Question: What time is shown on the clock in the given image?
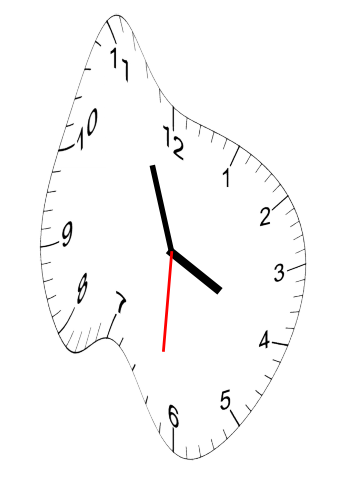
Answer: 03:56:31